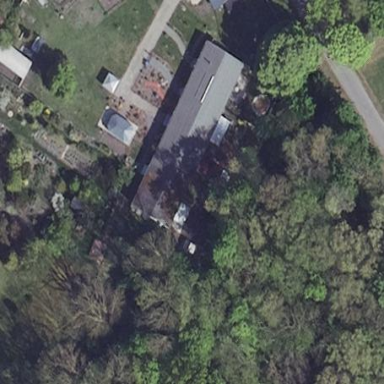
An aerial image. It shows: Kindergarten building.